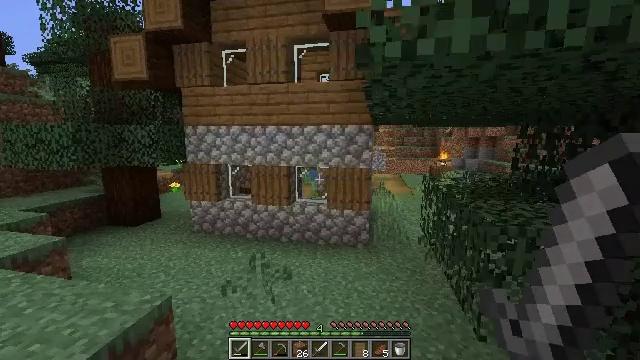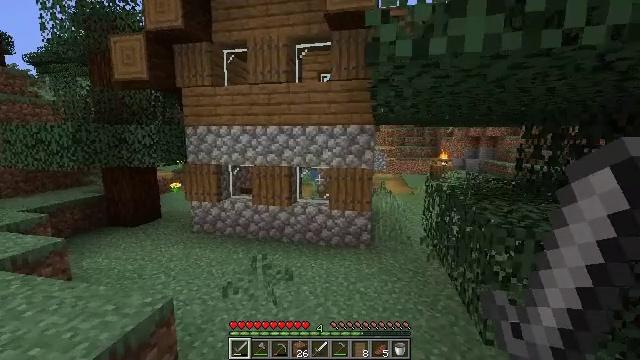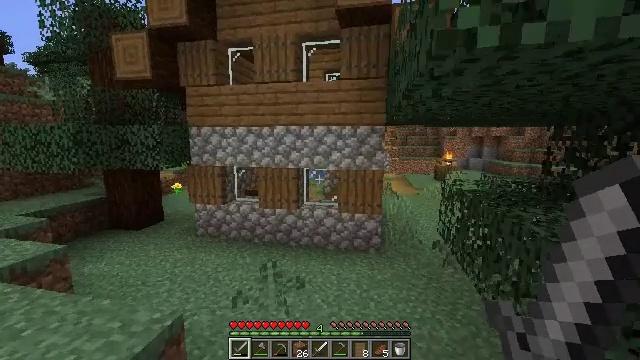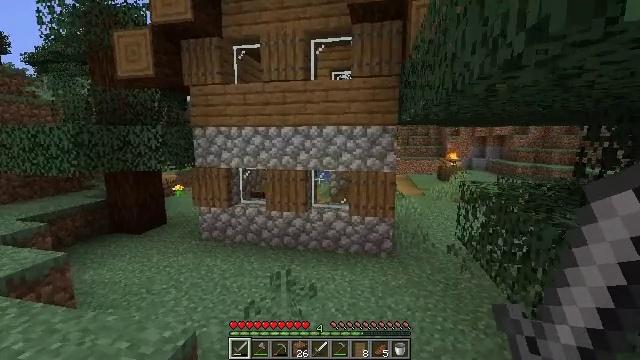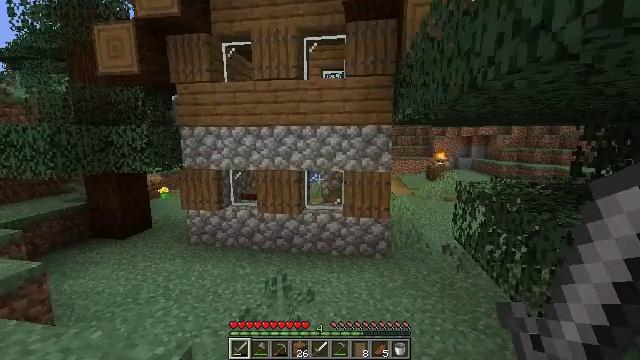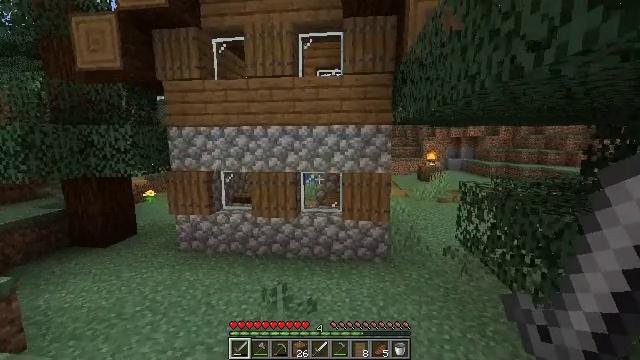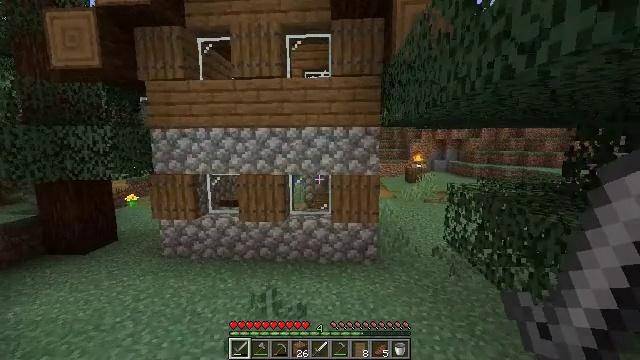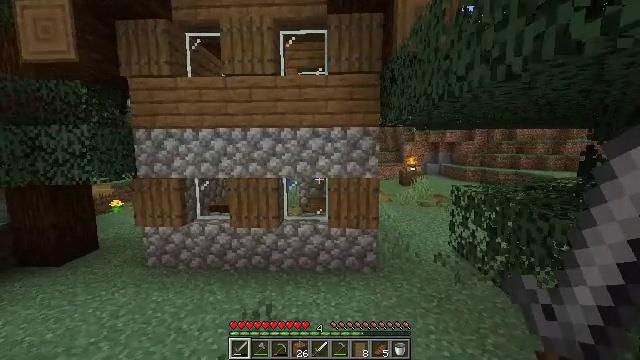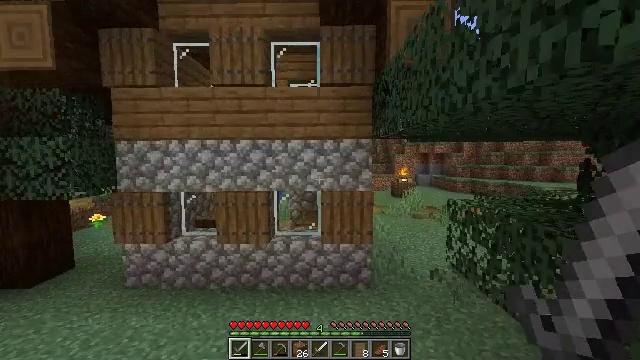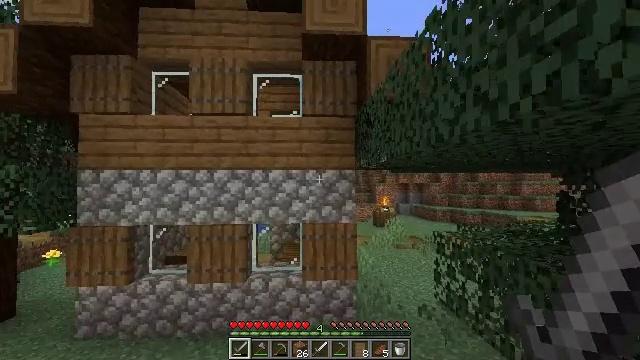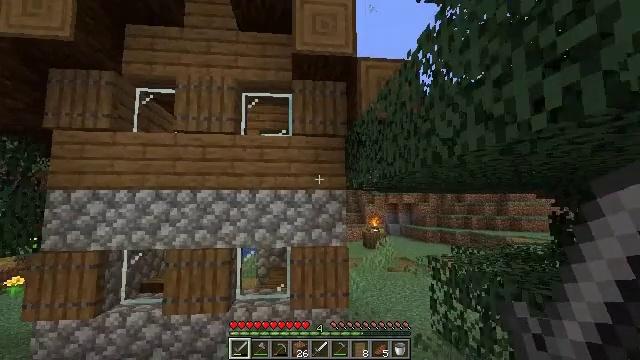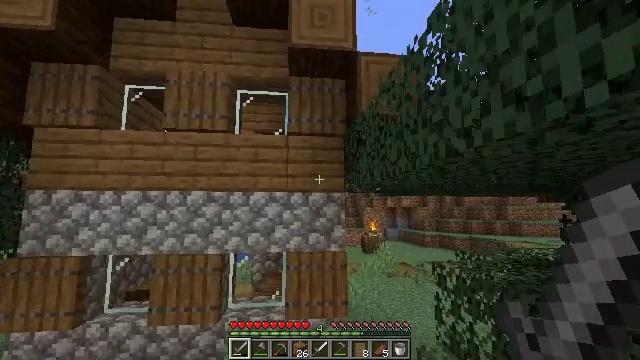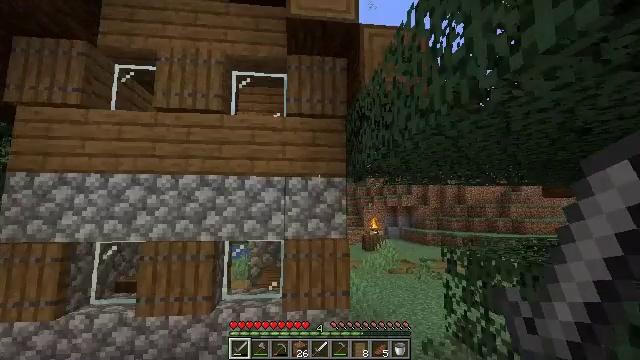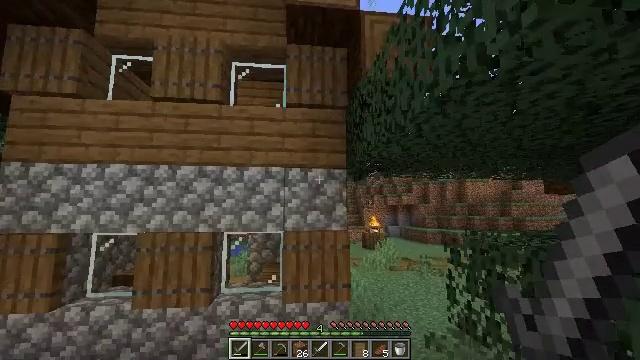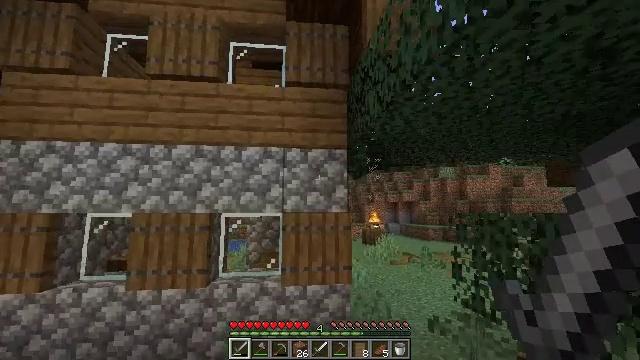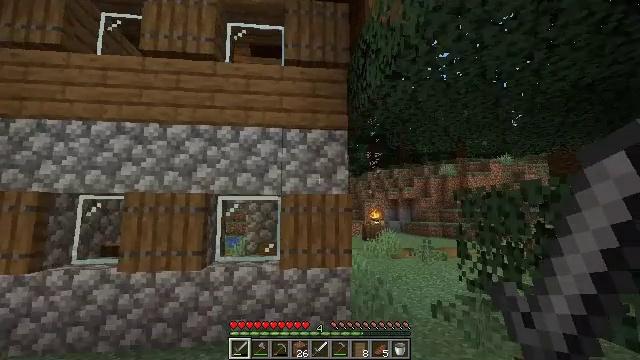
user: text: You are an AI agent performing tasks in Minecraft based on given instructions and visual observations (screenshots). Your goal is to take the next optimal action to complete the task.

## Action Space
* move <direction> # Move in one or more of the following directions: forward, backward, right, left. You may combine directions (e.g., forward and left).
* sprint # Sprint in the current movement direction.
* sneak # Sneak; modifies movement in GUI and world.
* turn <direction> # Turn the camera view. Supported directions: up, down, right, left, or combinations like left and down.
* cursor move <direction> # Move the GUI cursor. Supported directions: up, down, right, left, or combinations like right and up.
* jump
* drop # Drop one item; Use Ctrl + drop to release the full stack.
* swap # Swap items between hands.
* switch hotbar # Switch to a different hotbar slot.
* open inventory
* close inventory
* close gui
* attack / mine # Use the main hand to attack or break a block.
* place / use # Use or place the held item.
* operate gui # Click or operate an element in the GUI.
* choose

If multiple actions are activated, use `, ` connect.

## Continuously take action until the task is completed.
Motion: motion action
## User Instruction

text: Attack the spruce door to gather it.
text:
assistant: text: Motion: move forward and move left
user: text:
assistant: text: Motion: move forward and move left
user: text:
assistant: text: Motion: move forward and move left
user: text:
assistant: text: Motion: move forward and move left, turn right
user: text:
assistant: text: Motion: move forward, turn right
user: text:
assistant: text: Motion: move forward, turn right
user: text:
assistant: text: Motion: move forward, turn right
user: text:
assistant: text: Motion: move forward, turn right and up
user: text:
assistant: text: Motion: move forward, turn right and up
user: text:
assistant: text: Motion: move forward, turn right and up
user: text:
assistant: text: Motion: move forward
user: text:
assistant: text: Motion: move forward
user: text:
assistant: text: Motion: move forward
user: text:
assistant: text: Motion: move forward
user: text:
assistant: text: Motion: move forward
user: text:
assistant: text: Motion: move forward, turn right
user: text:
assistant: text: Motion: move forward and move right, turn right
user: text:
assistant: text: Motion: move forward and move right, turn right
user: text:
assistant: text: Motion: move forward and move right, turn right
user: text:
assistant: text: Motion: move forward and move right
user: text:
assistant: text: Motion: move forward and move right
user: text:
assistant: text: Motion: move forward
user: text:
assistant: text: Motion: move forward
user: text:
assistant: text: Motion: move forward
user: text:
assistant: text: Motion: move forward
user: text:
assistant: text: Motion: move forward
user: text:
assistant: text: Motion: move forward, turn down
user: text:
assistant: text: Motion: move forward, turn down
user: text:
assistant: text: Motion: move forward, turn down
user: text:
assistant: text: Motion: move forward, turn down